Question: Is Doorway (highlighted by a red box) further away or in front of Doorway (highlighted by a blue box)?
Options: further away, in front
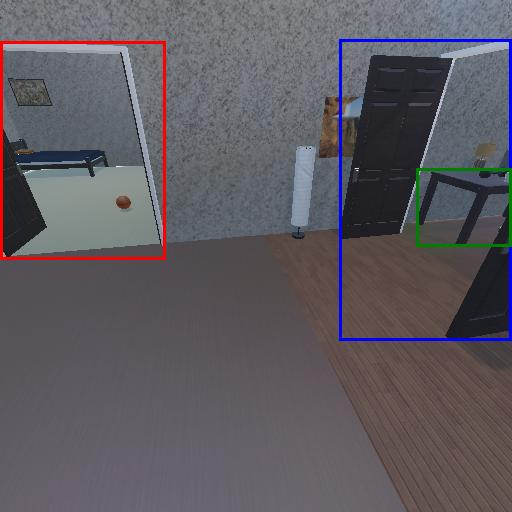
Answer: further away